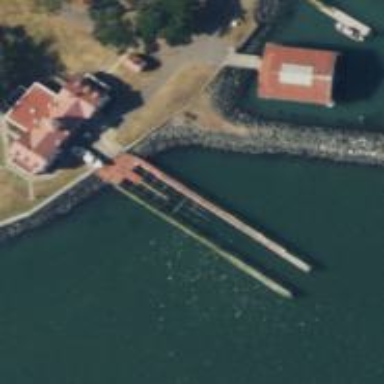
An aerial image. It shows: Man-made pier.